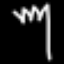
Label: fork